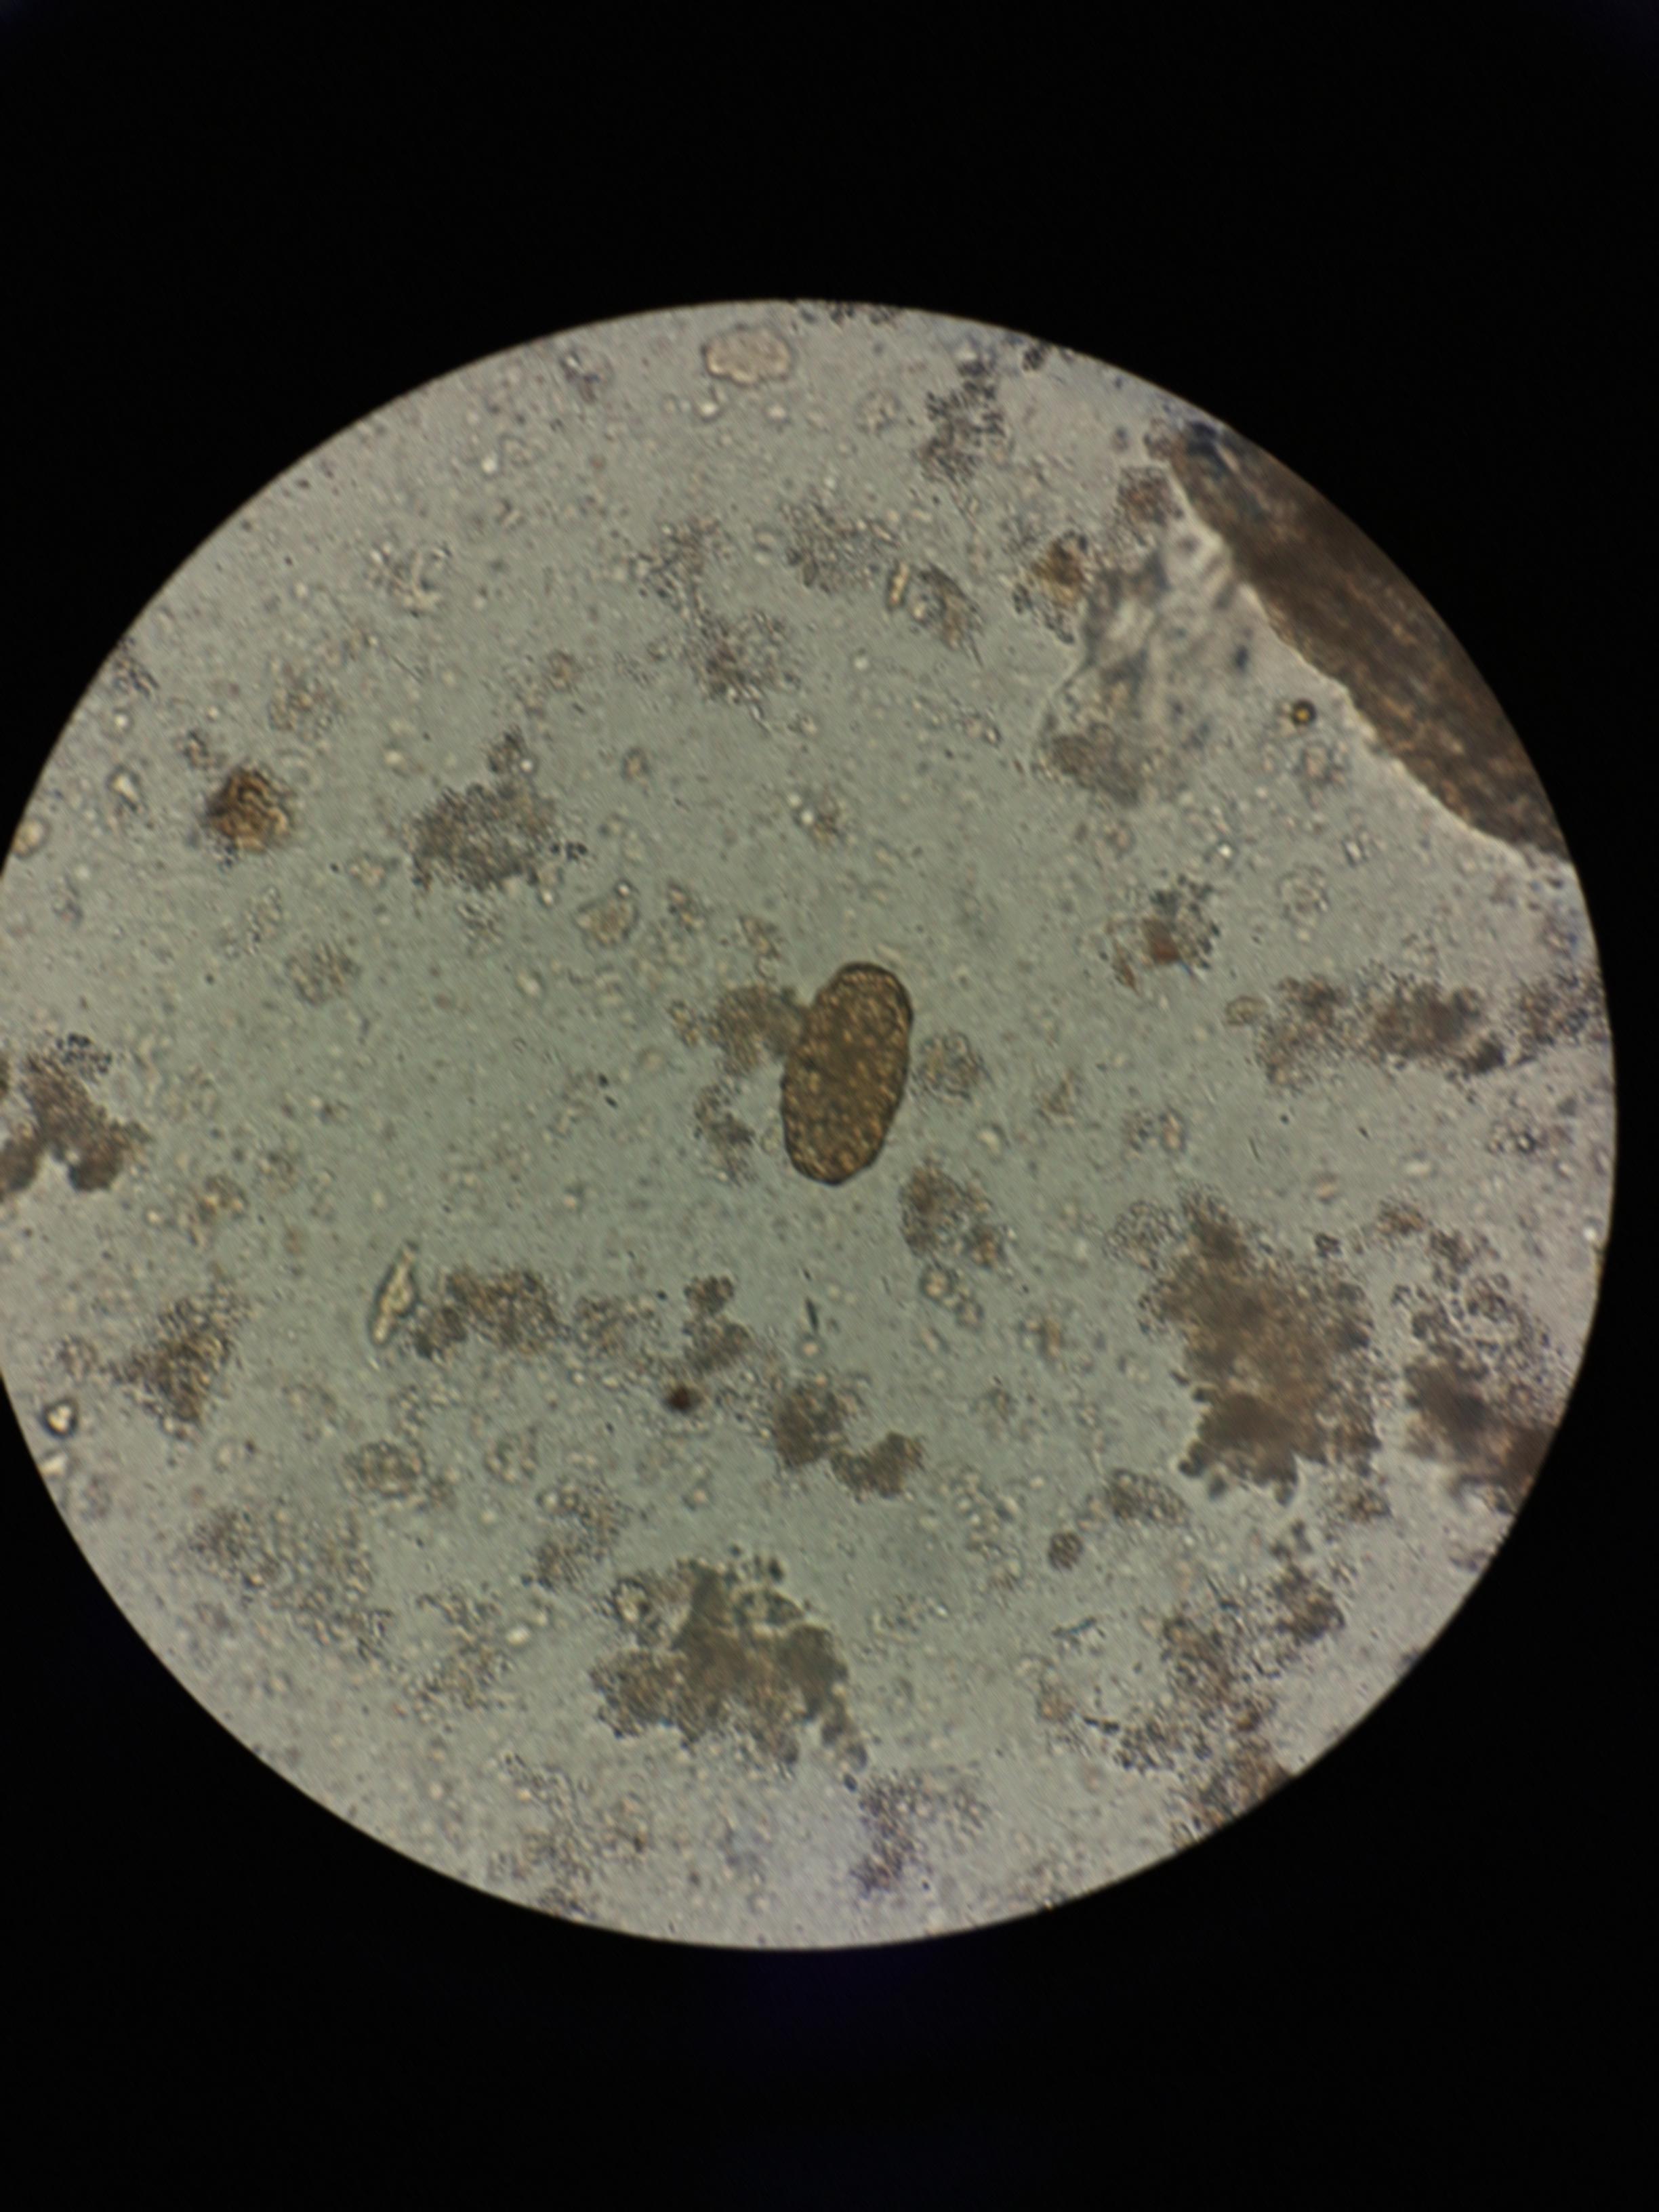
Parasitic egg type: Ascaris lumbricoides